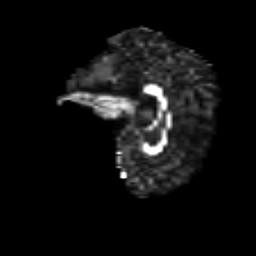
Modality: FA
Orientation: sagittal
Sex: female
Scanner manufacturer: siemens
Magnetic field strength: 3 T
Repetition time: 5 s
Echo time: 0.071 s